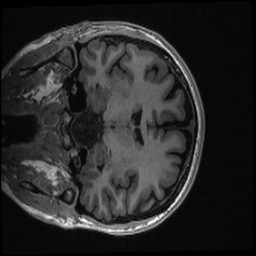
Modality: T1w
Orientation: coronal
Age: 30
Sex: female